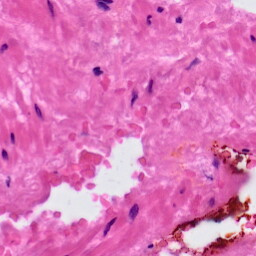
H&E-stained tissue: Prostate